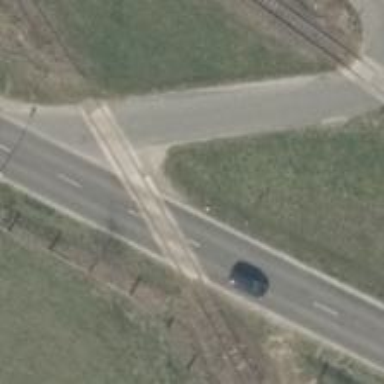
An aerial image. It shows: Railway level crossing.